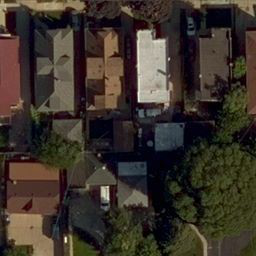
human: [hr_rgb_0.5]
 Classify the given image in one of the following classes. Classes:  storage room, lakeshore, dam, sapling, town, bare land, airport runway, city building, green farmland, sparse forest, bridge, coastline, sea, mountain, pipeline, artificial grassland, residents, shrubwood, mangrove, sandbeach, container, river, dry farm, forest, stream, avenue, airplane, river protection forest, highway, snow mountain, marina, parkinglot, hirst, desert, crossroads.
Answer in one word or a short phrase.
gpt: residents